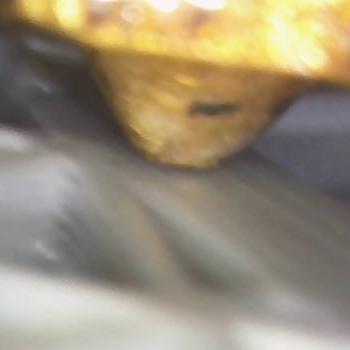
Flow rate: 100%